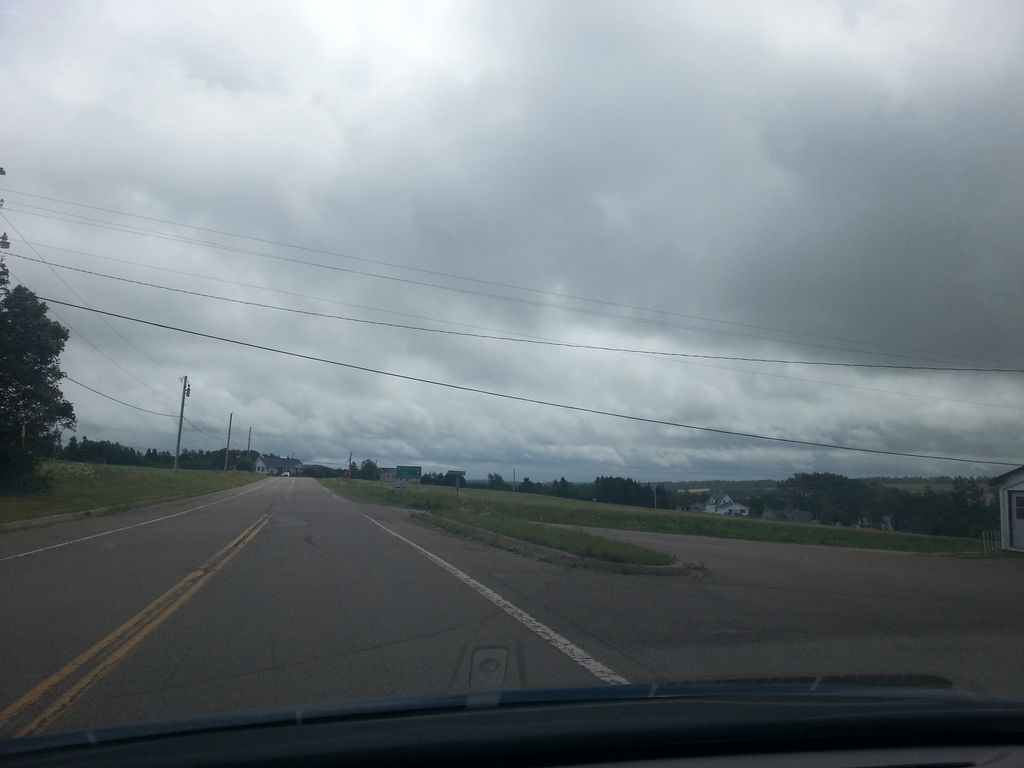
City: charlottetown